Fundus camera: zeiss
Shooting center: midpoint
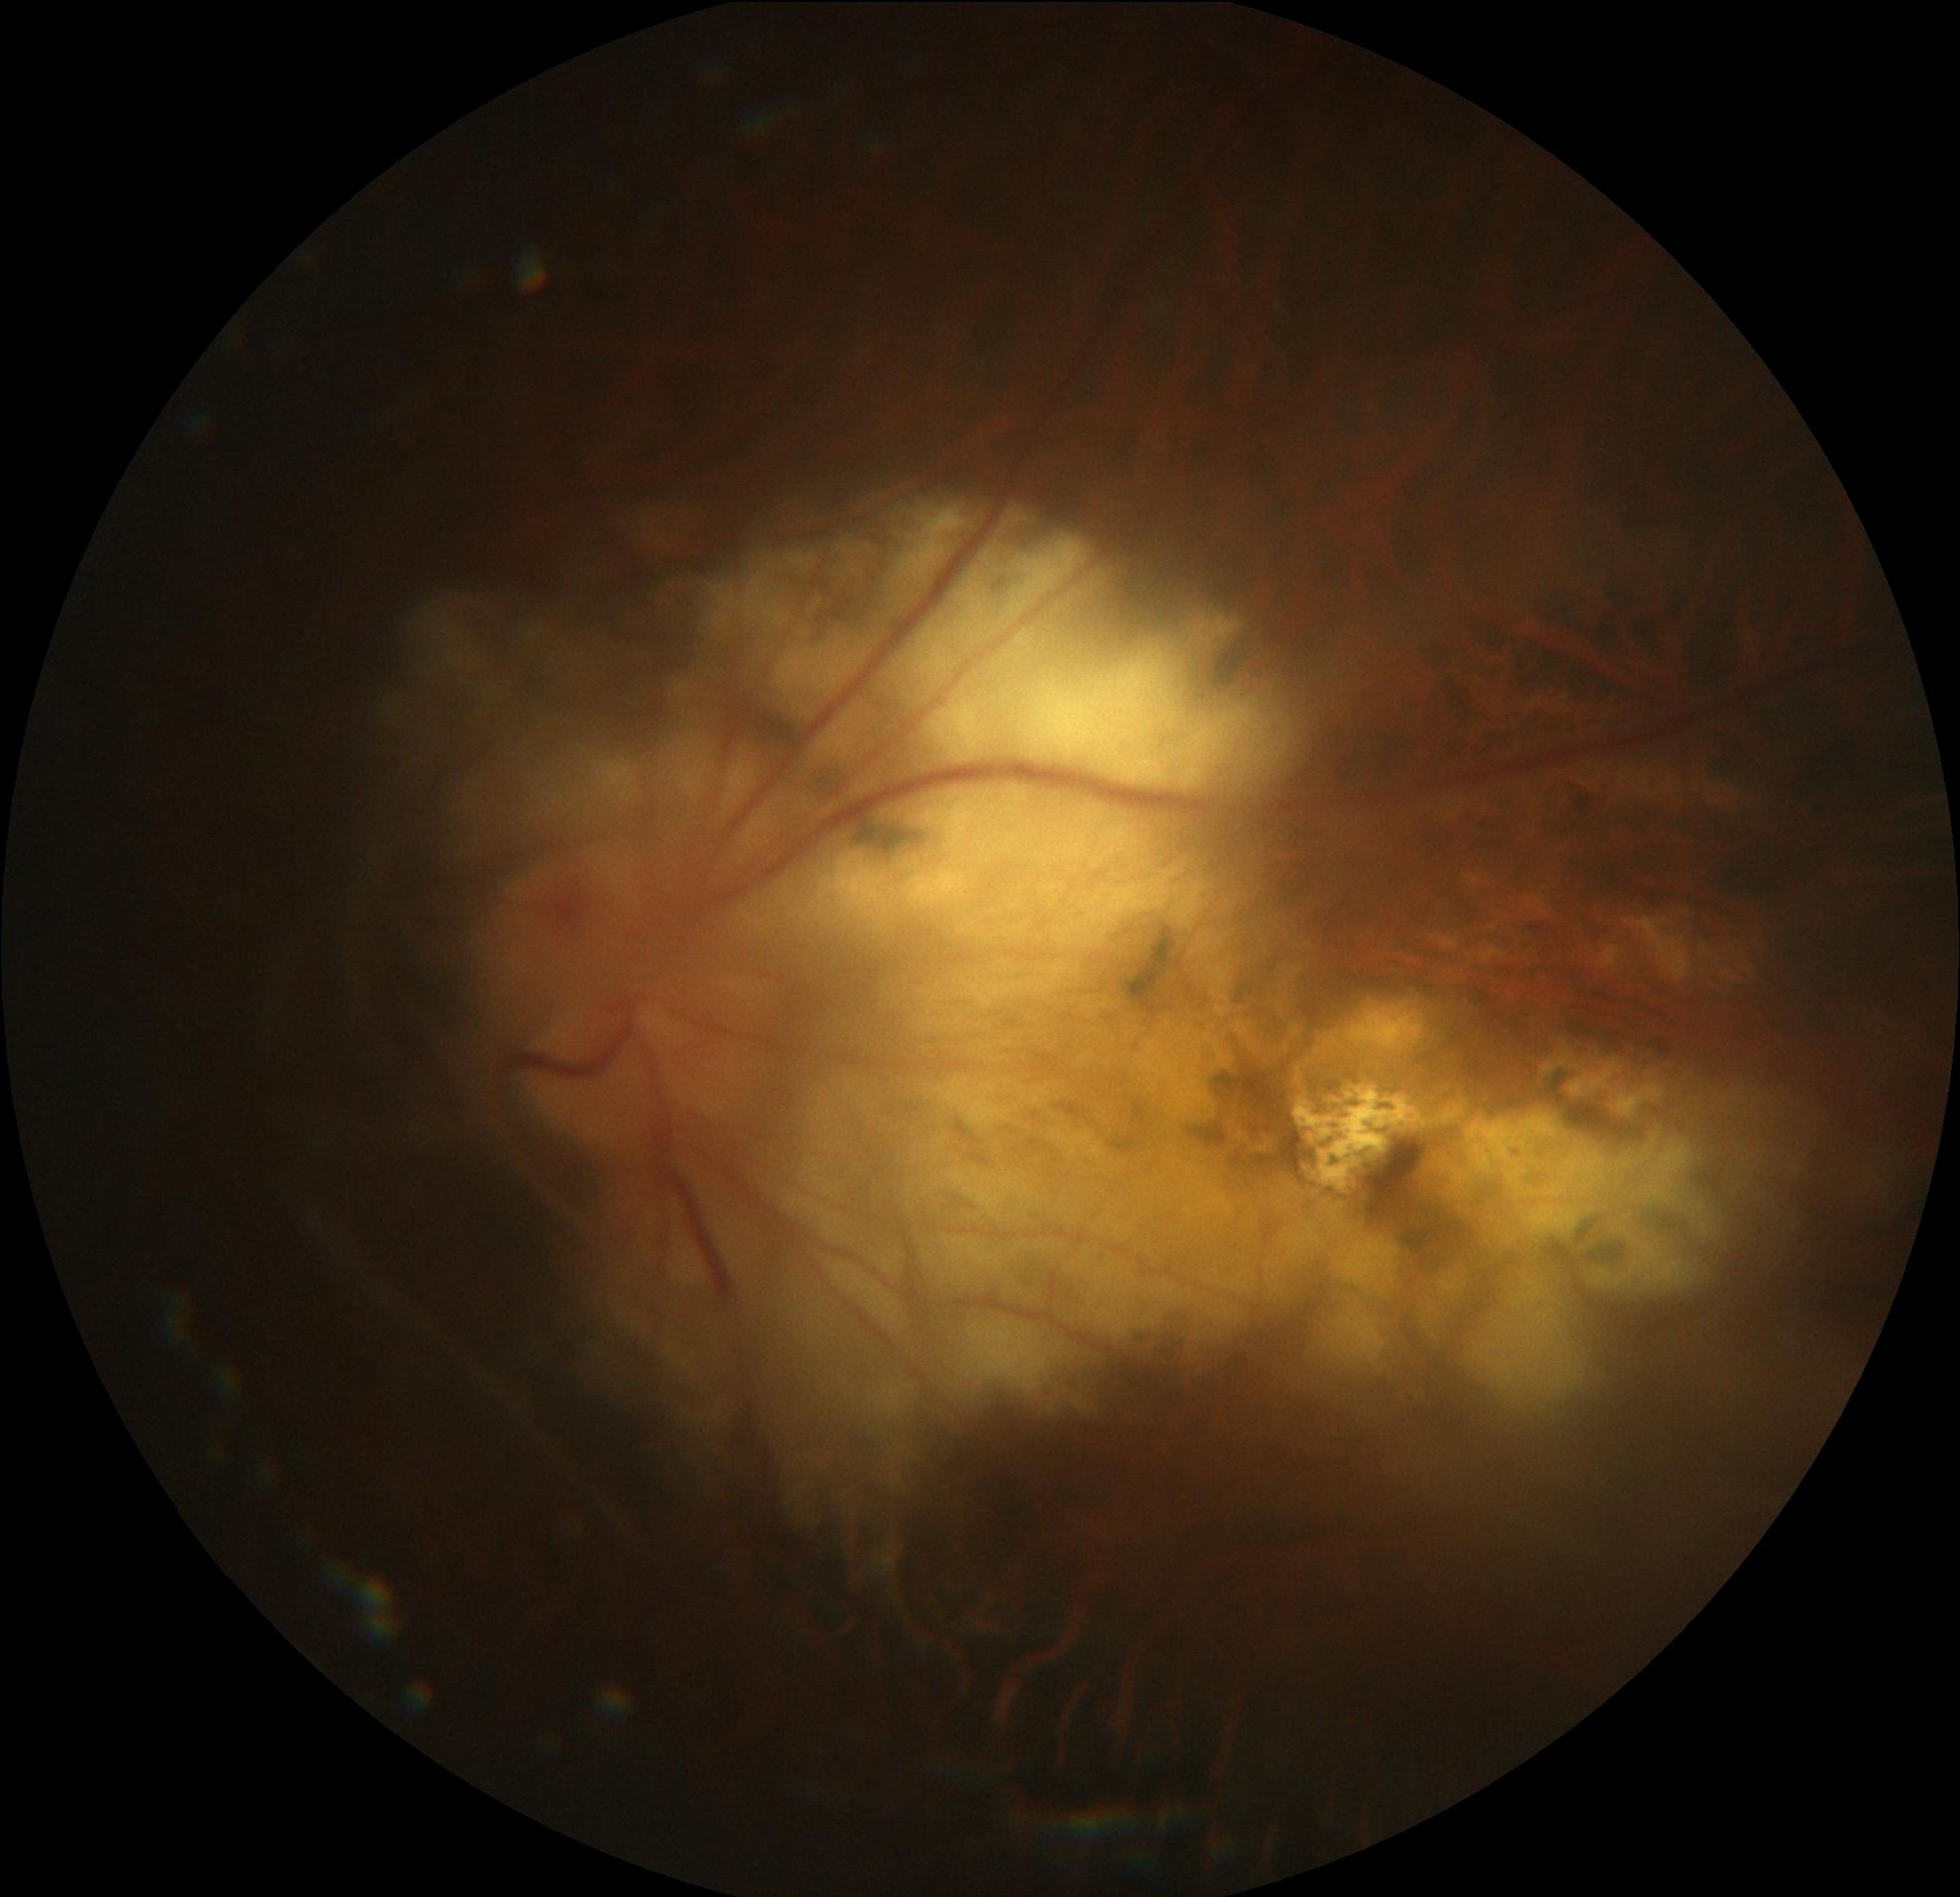
Pathologic myopia: yes
Patchy retinal atrophy: present
Retinal detachment: absent